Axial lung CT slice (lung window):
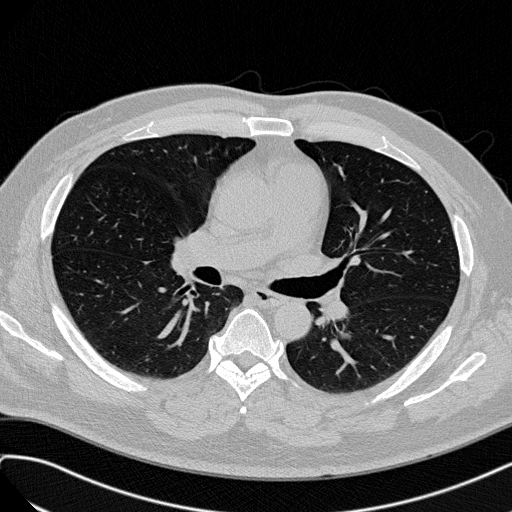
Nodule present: no